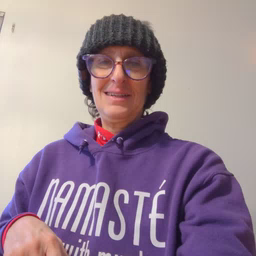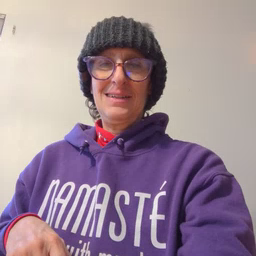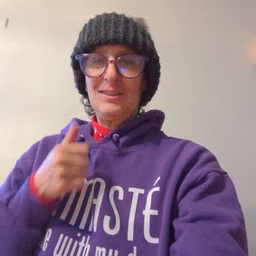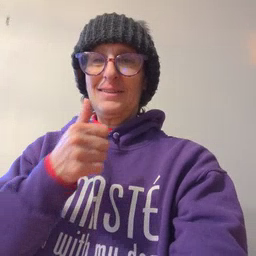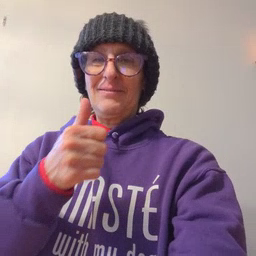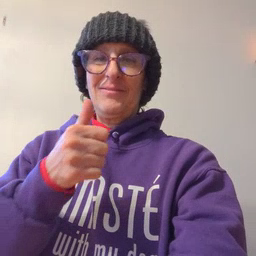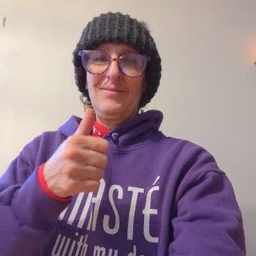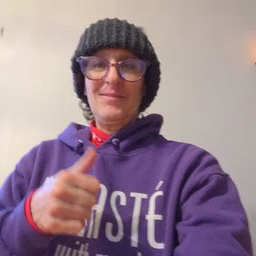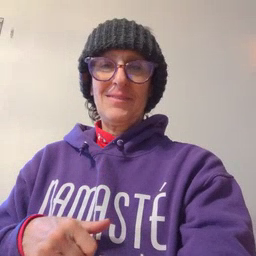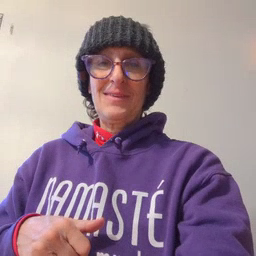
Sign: yourself